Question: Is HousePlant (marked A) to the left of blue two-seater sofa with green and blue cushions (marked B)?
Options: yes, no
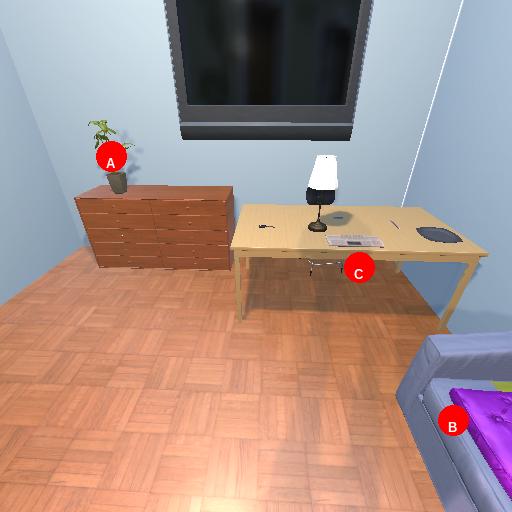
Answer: yes